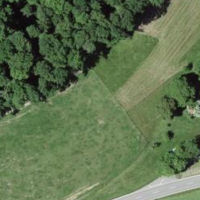
EUNIS habitat code: 52
Species observed at this site:
Lapsana communis